Interaction volume radius: 5 \u00c5
Interaction volume height: 25 \u00c5
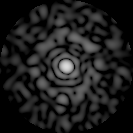
Disorder parameter: 0.8486